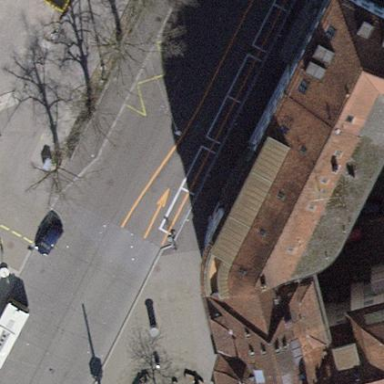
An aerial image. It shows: Office building with gabled roof.